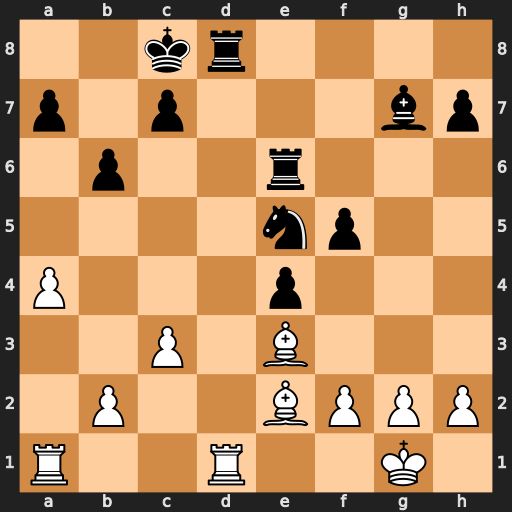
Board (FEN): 2kr4/p1p3bp/1p2r3/4np2/P3p3/2P1B3/1P2BPPP/R2R2K1
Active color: w
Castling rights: -
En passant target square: -
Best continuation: Ba6+ Kb8 Rxd8#